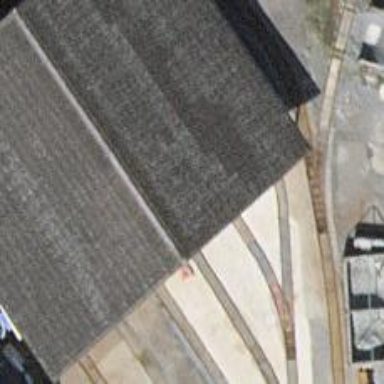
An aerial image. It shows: Narrow-gauge railway with one track passing through yard.